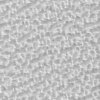
Label: not_dusty